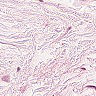
Metastatic tissue present: no